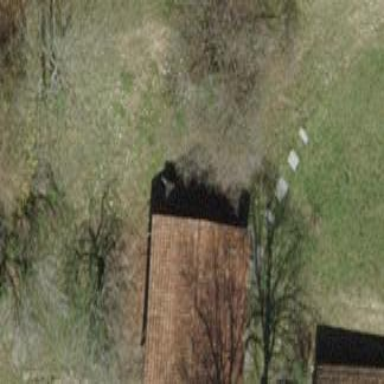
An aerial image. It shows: Shed.